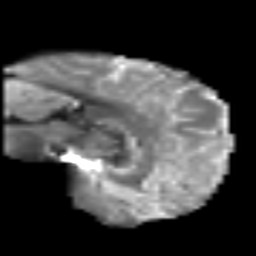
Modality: T2w
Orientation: sagittal
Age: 49
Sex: male
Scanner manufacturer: siemens
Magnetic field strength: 3 T
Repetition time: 6.1 s
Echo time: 0.101 s